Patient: sex M, age 35
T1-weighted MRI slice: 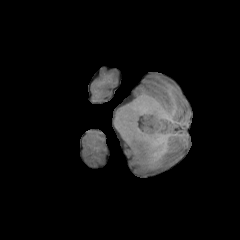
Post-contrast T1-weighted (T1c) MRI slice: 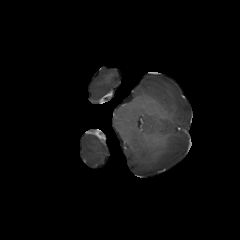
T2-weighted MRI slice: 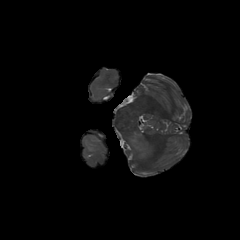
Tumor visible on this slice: yes
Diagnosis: Astrocytoma, IDH-wildtype
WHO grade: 2